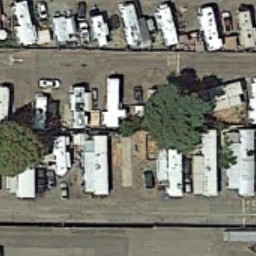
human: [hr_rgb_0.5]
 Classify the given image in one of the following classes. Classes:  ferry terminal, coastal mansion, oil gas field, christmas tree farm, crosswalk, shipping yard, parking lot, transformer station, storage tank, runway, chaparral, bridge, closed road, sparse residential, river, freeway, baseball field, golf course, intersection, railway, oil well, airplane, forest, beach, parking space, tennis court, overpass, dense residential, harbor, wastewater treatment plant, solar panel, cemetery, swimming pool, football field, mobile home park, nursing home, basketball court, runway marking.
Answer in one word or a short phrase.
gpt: mobile home park